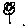
Label: flower